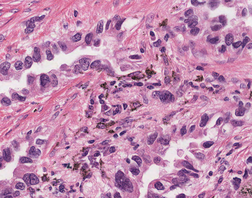
Tumor epithelial tissue: yes
Tumor-associated stroma tissue: yes
Normal tissue: no